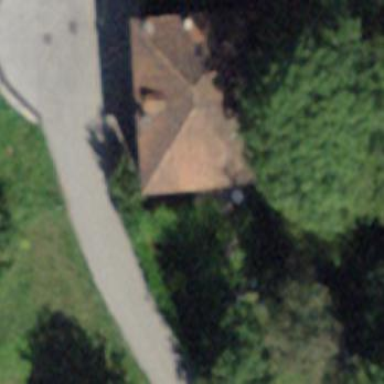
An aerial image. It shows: Simple house.